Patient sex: F
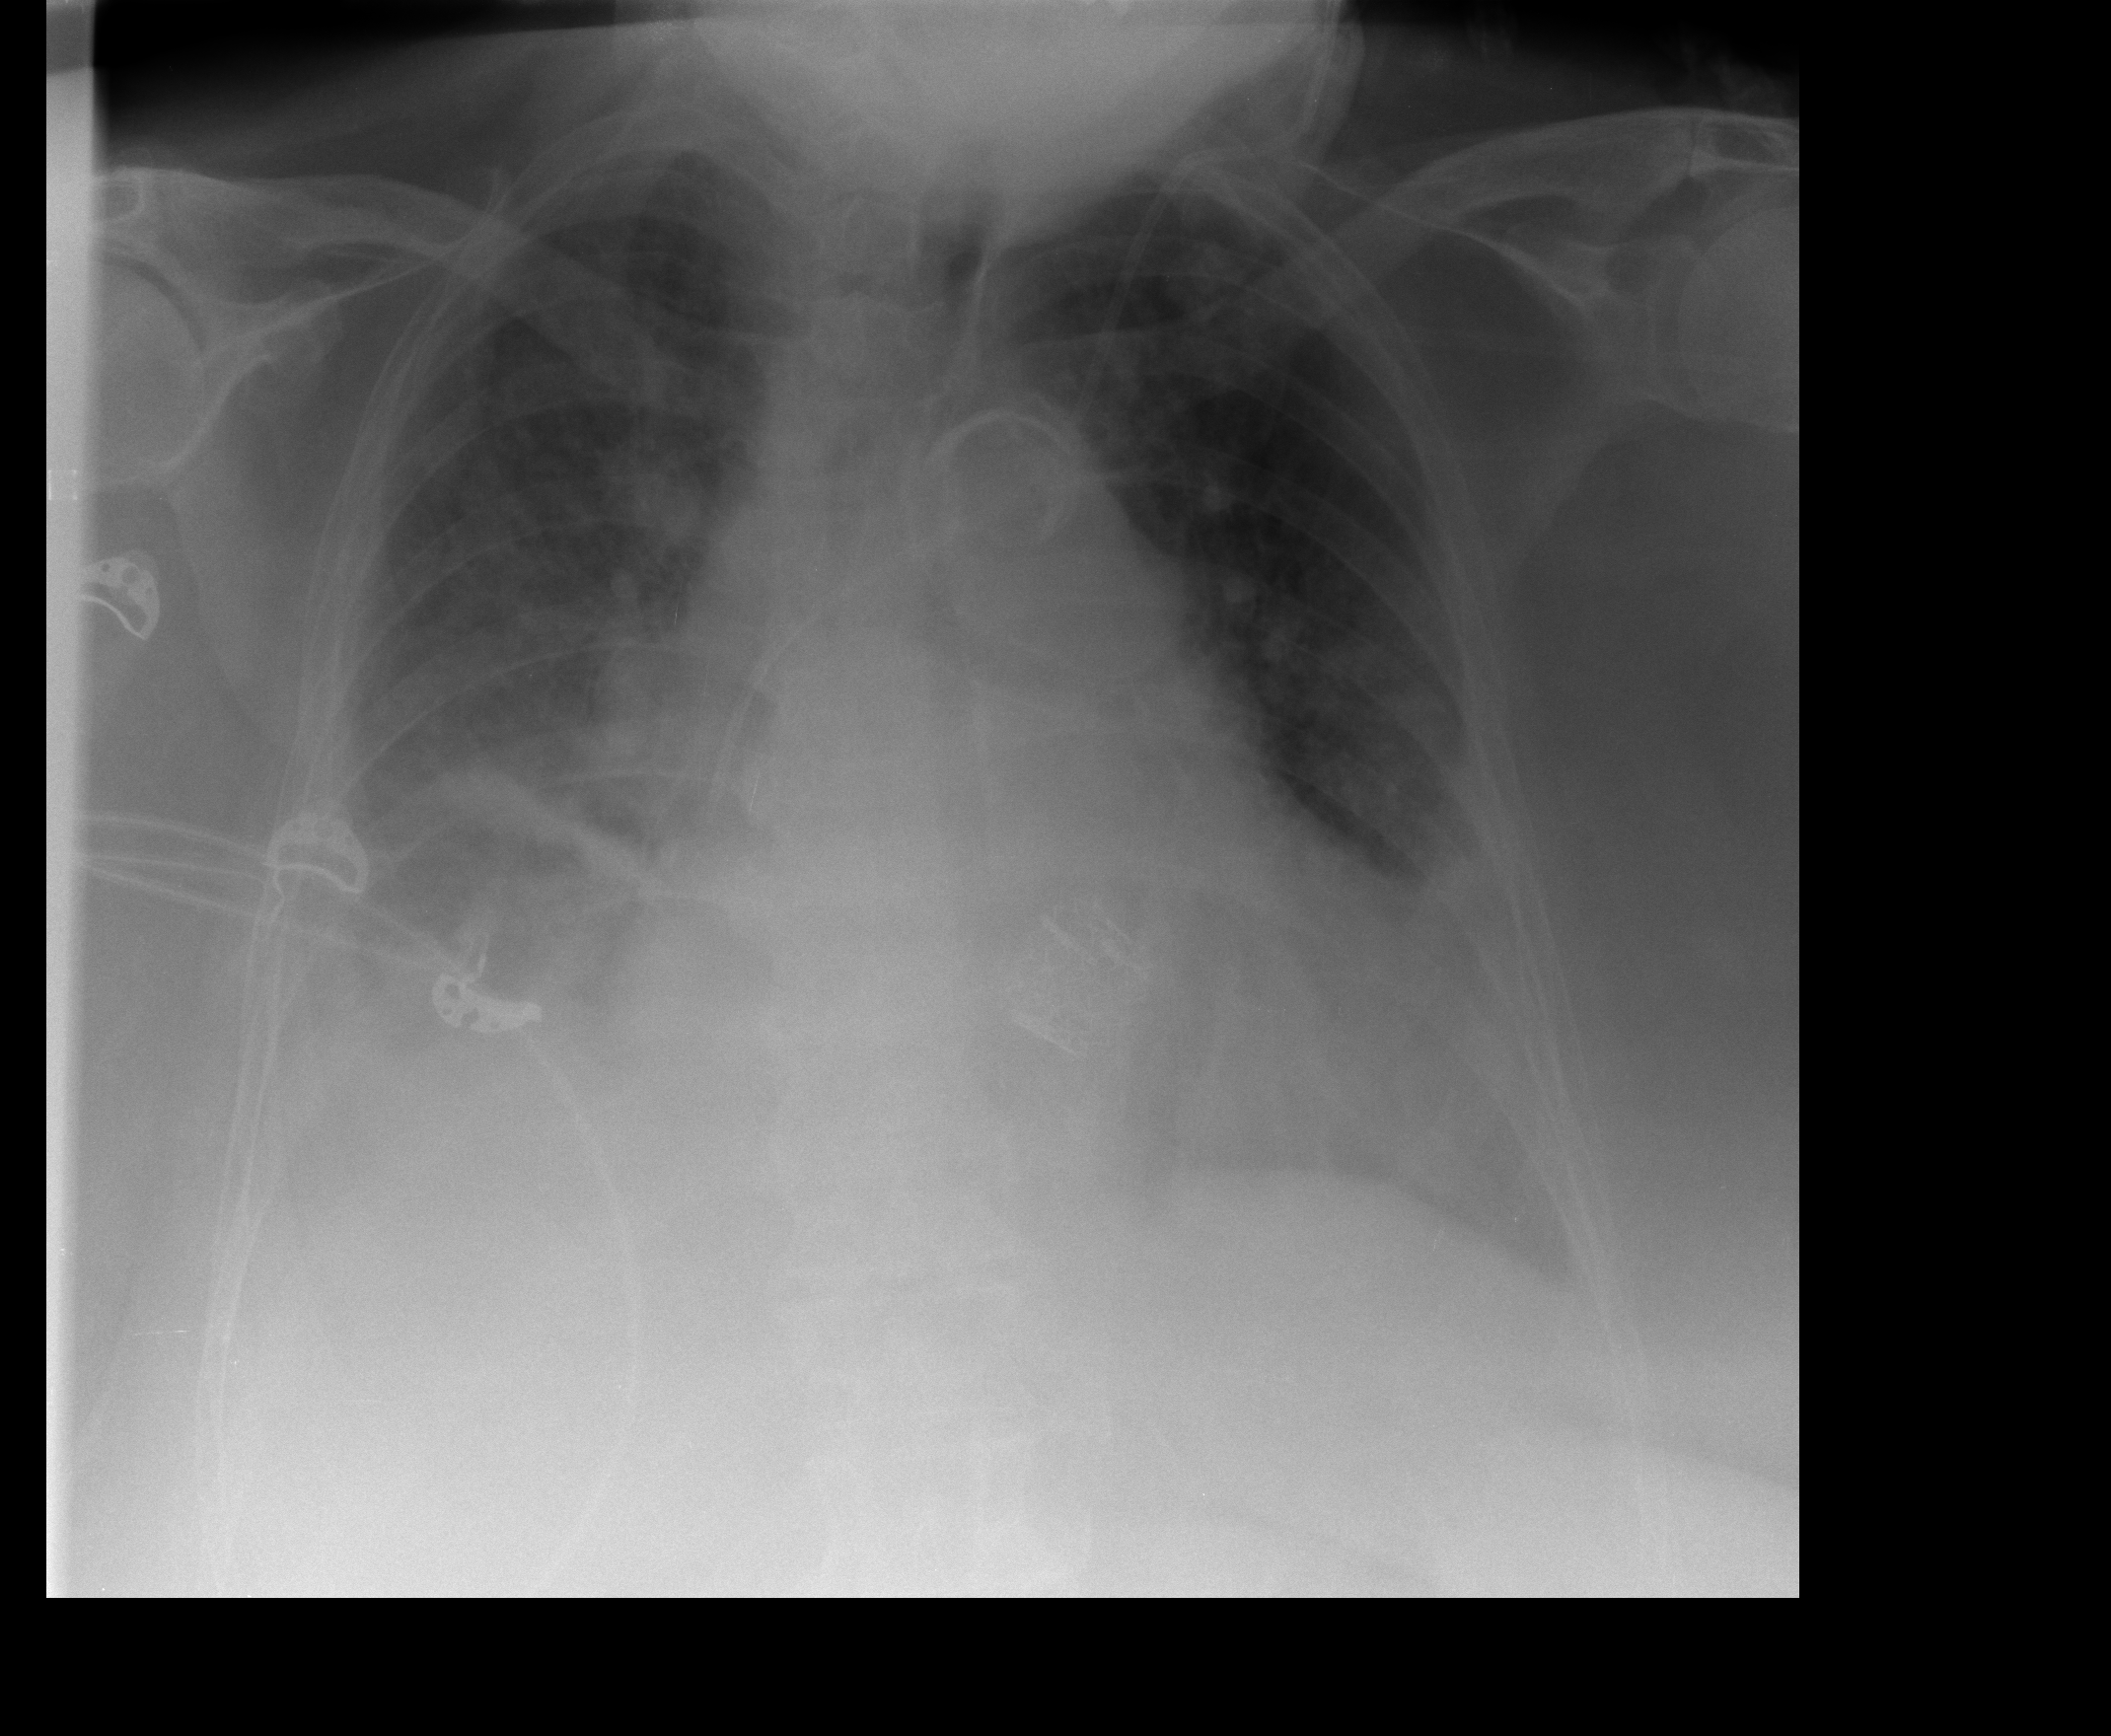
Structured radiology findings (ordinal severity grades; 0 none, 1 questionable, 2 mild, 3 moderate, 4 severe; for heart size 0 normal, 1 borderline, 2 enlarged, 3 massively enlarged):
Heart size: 2
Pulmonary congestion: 1
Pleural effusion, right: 1
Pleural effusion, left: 0
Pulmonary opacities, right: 3
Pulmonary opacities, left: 2
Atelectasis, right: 2
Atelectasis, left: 2